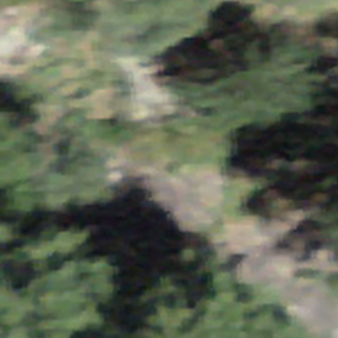
Label: other